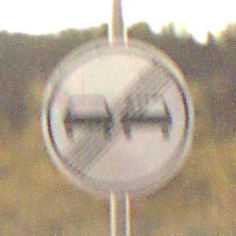
Verkehrszeichen: EndeUeberholverbot
Umgebung: Outdoor, Nature
Tageszeit: Night
Wetter: Clear
Licht: Natural
Jahreszeit: NotSpecified
Kontrast: LowContrast